Question: I know that there are a lot of Q&A saying that from iOS 5.1 it is not possible to open Settings from the app, some examples:
- <URL>
But what is really annoying is that Twitter App (version 6.2.1, iPhone 4s, iOS 7.1) is opening Settings from the application.
Check this image:

Clicking on Settings, Twitter is opening Settings and a view with title Wi-Fi. It is true that this view do not have all the Wi-Fi properties. However, it is something into Settings.
How is that possible? How is handling Twitter with that?
Someone have a clue?
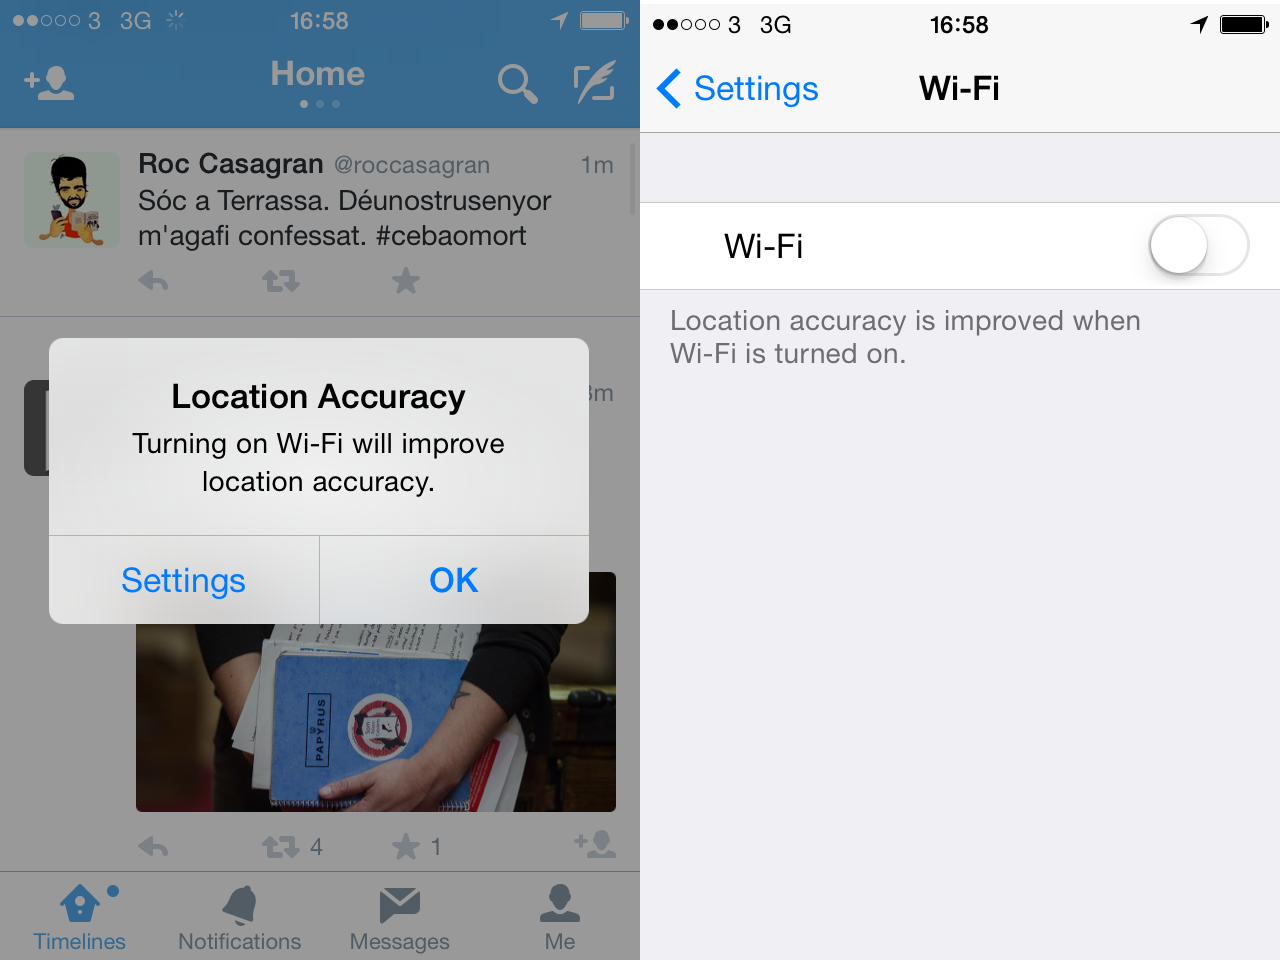
Answer: That is not the Twitter app showing the alert. That is a standard iOS alert that can appear when an app tries to use location services with no WiFi.
No 3rd party app can directly show that alert. iOS shows it and iOS takes you to the Settings app.
I just verified this with my own app. If the app already has permission to use location services, then if you do something in the app that requires location, this alert will appear when appropriate. I know for a fact that I do nothing in my code to make the alert appear but it does appear.